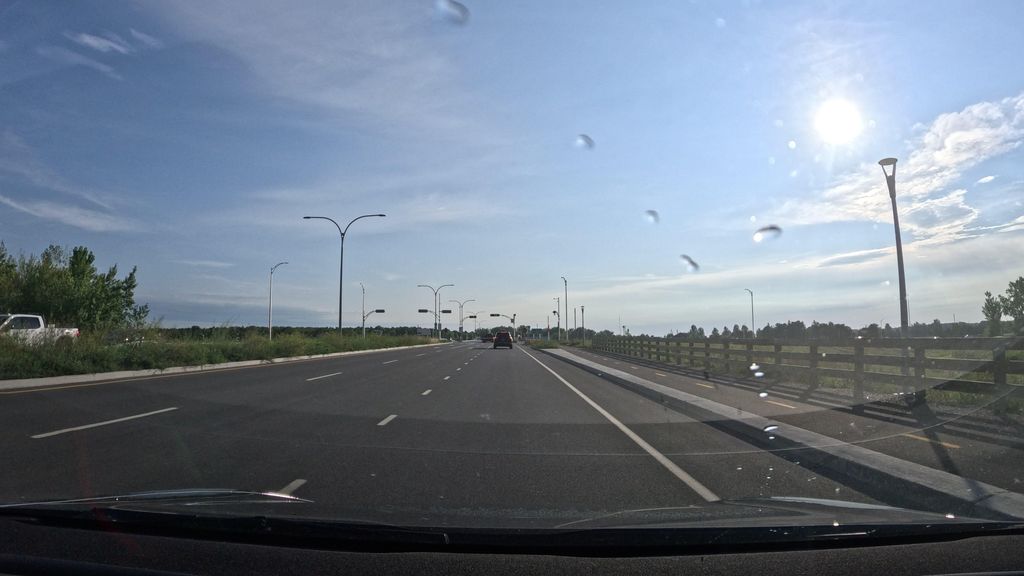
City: montreal